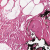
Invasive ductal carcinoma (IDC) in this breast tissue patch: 0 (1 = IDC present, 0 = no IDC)